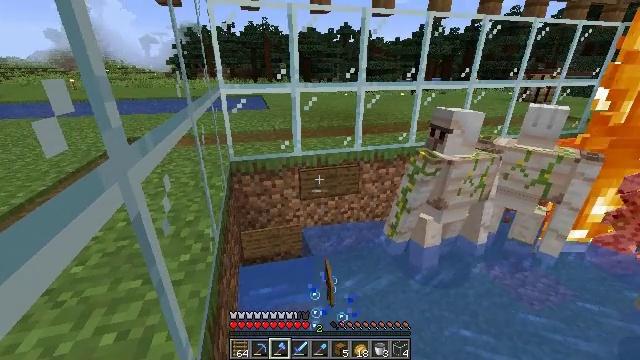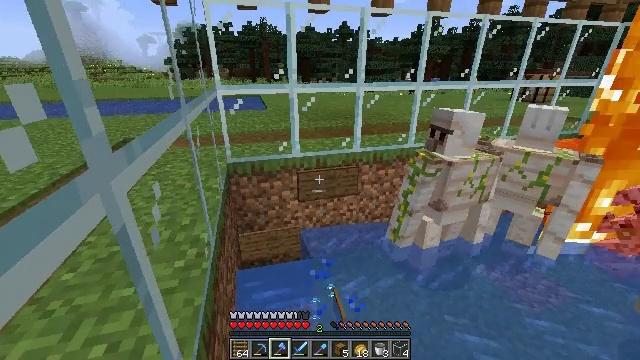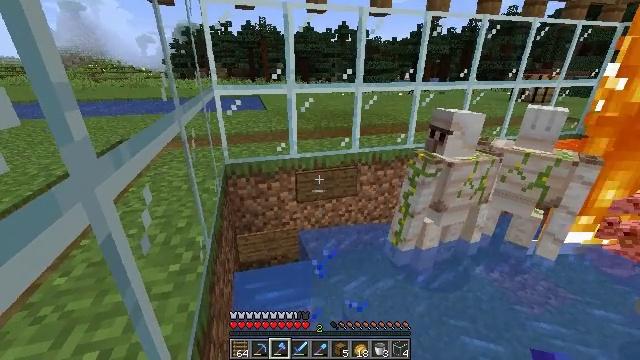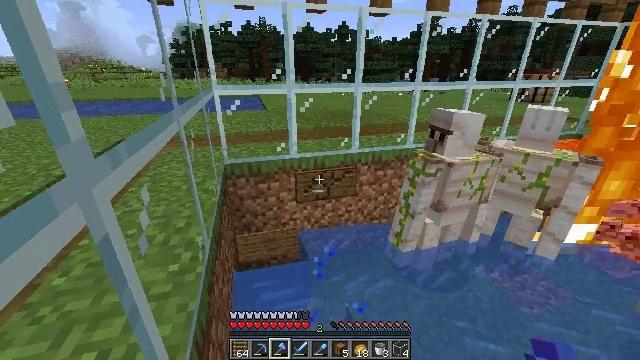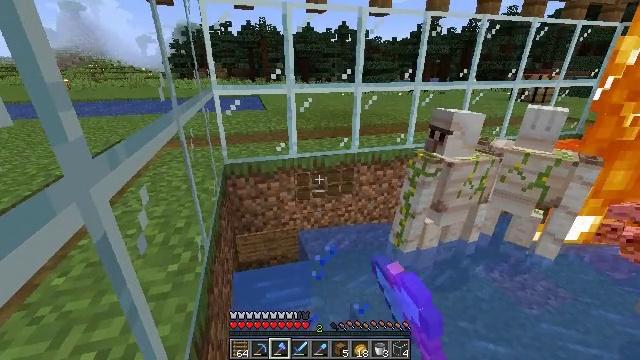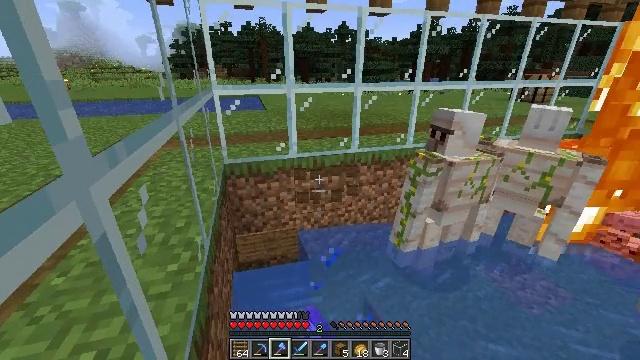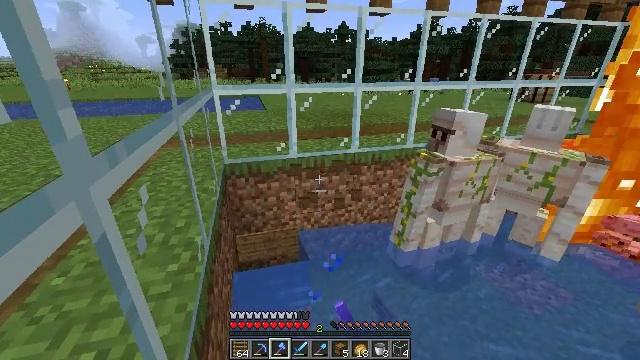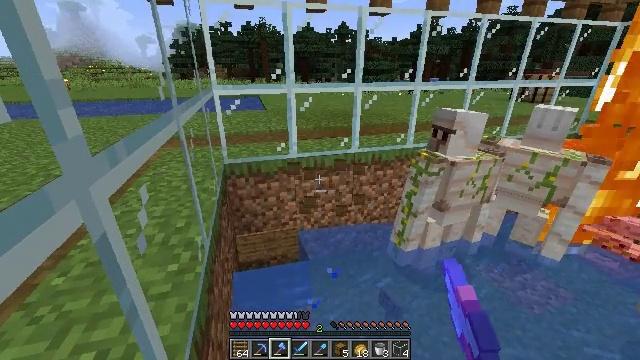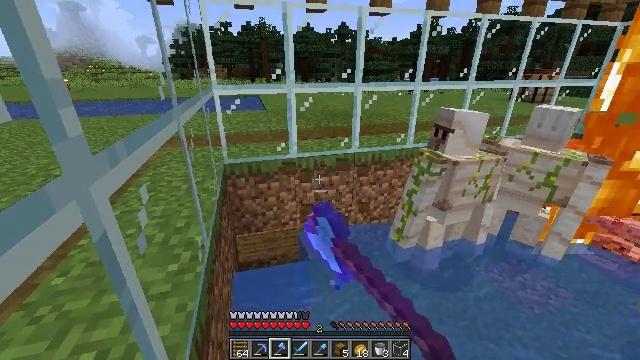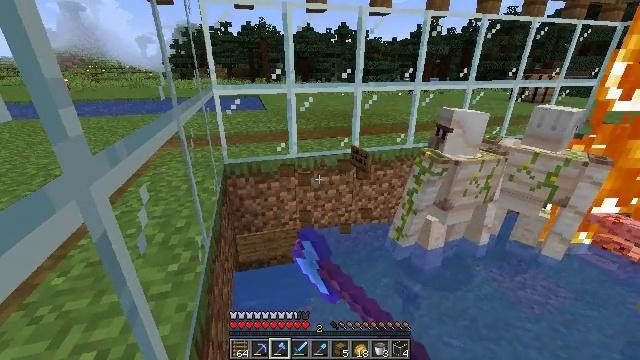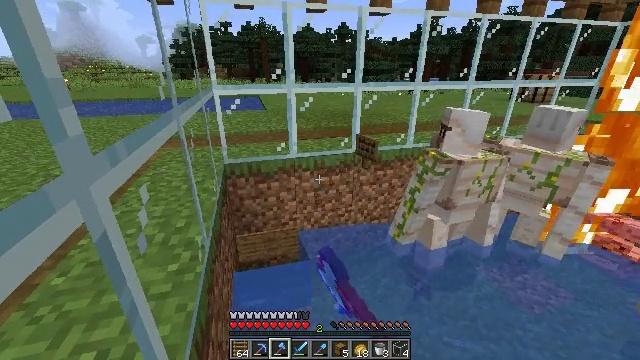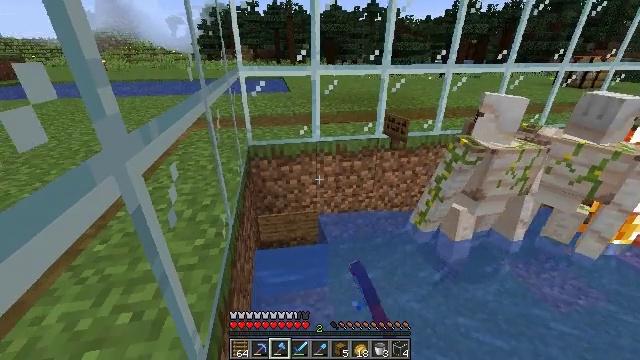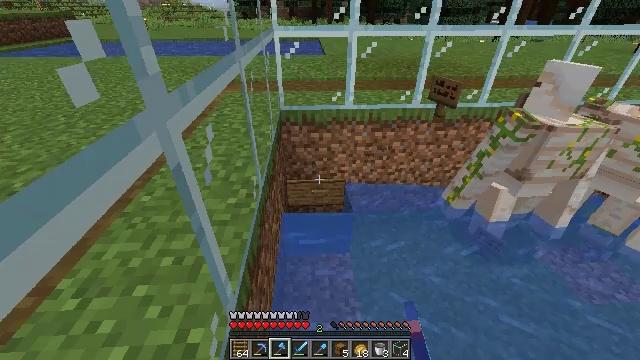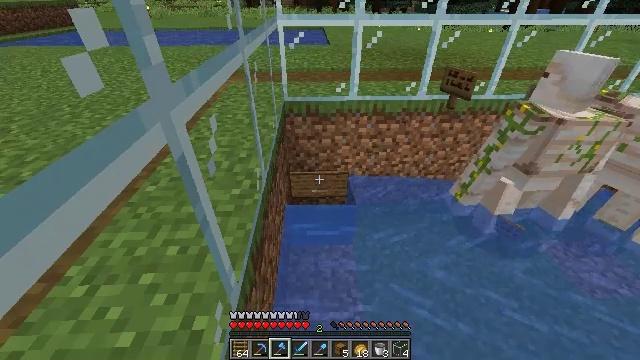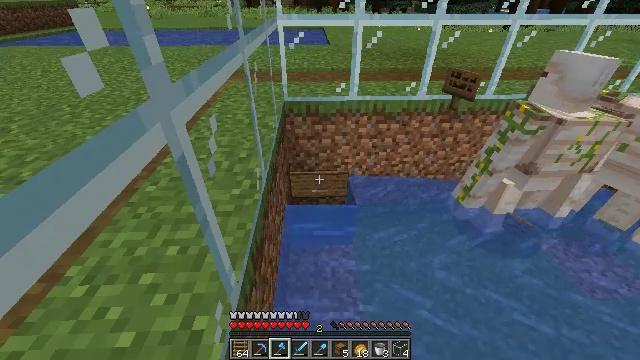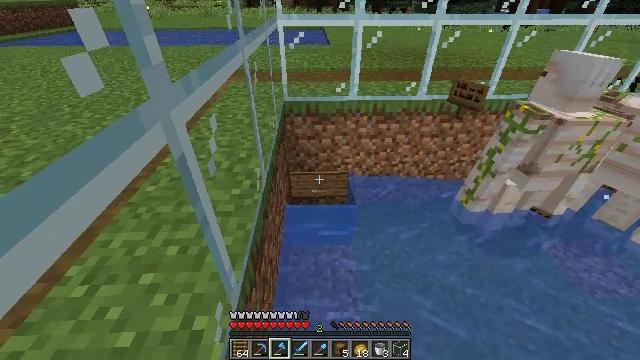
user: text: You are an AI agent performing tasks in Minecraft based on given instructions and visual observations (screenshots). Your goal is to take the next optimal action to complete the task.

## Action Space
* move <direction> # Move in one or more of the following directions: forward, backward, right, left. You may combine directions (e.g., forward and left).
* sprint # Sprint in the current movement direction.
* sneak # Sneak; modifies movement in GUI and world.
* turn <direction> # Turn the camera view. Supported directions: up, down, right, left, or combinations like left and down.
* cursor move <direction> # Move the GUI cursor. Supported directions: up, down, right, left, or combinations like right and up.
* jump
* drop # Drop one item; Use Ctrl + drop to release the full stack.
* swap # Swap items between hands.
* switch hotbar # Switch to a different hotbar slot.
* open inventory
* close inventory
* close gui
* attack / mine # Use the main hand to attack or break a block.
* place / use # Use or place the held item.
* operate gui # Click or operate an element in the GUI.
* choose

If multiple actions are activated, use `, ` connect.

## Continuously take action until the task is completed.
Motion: motion action
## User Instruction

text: Collect a spruce wall sign from the wall.
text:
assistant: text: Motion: move forward, sneak
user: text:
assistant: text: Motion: move forward, sneak
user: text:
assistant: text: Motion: sneak, attack / mine
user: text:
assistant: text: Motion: sneak, attack / mine
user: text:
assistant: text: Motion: sneak, attack / mine
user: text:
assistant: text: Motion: sneak, attack / mine
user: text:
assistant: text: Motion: sneak, attack / mine
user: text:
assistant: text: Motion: sneak, attack / mine
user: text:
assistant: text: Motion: sneak, attack / mine
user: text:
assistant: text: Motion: sneak, attack / mine
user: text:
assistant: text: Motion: sneak, turn left and down
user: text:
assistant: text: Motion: sneak, turn left and down
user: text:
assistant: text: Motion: sneak, turn down
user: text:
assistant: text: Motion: sneak
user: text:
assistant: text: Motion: sneak
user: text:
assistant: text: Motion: sneak
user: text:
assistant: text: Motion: sneak
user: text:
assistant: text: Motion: sneak, turn down
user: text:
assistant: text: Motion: sneak
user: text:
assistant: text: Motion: sneak
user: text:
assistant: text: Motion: sneak, attack / mine
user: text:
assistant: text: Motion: sneak, attack / mine
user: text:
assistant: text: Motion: sneak, attack / mine
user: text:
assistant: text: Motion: sneak, attack / mine
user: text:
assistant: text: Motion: sneak, attack / mine
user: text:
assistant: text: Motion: sneak, attack / mine
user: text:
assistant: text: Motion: sneak, attack / mine
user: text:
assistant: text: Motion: sneak, attack / mine
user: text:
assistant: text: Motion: sneak, attack / mine
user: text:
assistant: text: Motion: sneak, attack / mine